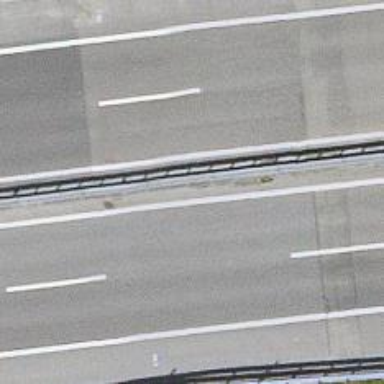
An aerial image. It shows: Guard rail.